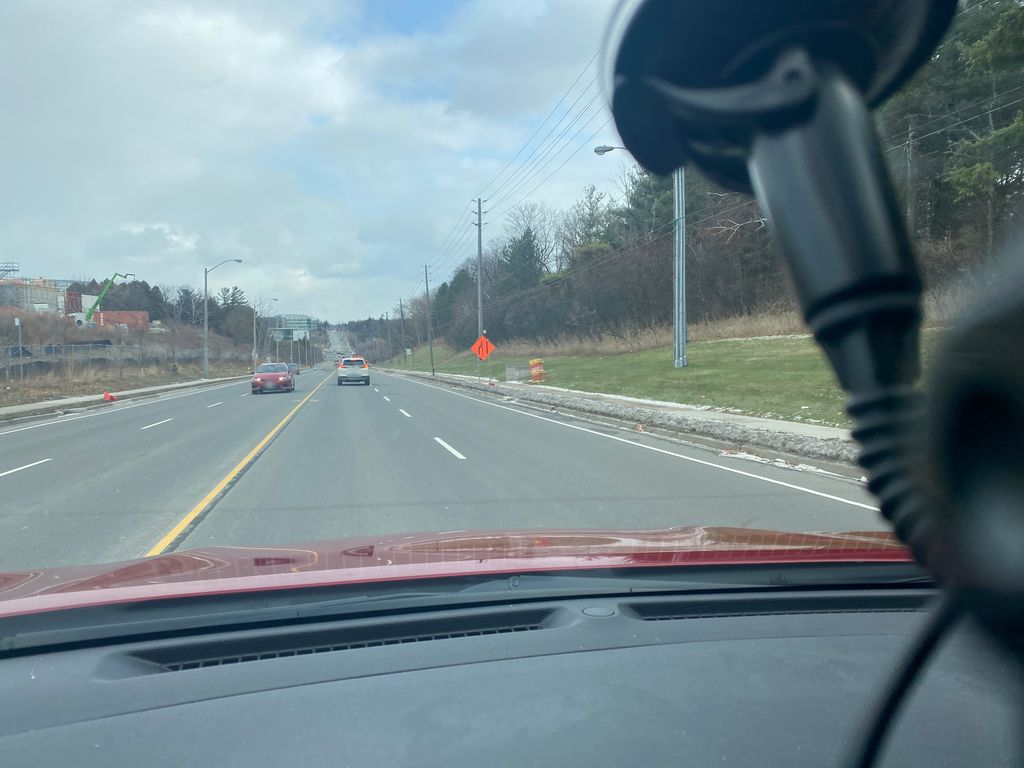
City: toronto